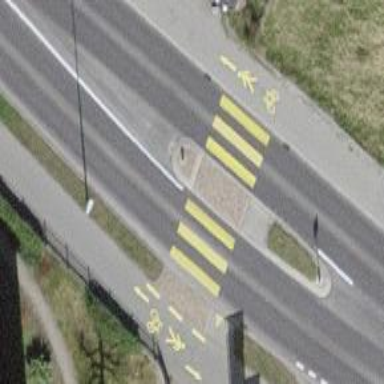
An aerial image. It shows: Uncontrolled zebra crossing with pedestrian island.